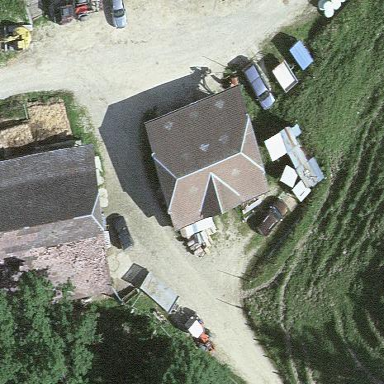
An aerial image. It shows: Barn.